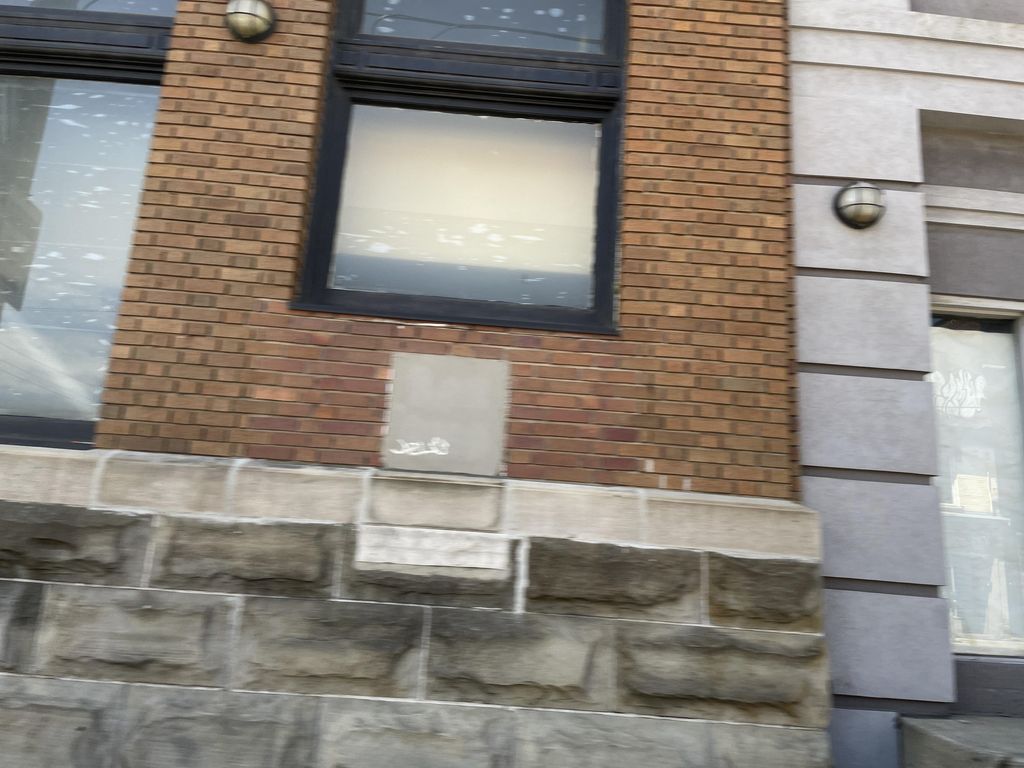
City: hamilton